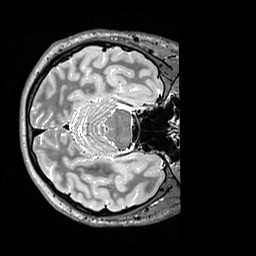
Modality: T2w
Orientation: axial
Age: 22
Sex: female
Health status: healthy
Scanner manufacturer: siemens
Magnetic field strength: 3 T
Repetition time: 3.2 s
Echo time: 0.568 s